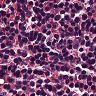
Metastatic tissue present: no